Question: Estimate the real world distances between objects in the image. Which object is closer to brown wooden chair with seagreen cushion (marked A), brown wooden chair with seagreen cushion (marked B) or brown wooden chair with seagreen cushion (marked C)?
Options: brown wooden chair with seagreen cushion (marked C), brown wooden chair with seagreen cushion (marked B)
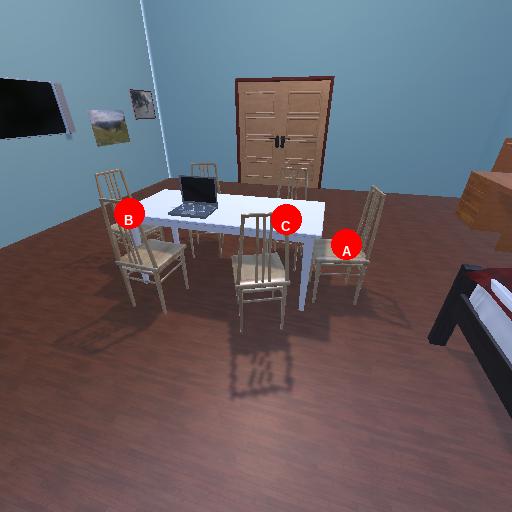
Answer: brown wooden chair with seagreen cushion (marked C)